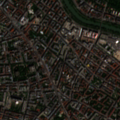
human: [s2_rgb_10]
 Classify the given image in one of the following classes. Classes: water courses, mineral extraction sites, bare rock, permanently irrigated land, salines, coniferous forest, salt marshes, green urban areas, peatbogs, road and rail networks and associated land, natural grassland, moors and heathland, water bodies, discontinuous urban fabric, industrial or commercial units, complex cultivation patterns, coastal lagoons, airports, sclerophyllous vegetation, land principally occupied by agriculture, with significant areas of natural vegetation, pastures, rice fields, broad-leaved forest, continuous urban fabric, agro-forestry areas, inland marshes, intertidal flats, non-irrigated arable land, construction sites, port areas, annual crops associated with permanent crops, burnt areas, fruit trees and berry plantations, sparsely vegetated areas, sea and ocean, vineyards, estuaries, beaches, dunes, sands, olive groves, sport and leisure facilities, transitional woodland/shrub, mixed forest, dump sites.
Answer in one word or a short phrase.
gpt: continuous urban fabric, industrial or commercial units, green urban areas